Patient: sex F, age 54
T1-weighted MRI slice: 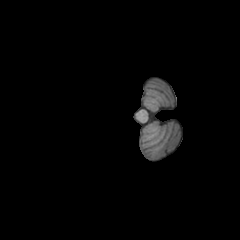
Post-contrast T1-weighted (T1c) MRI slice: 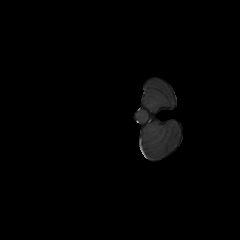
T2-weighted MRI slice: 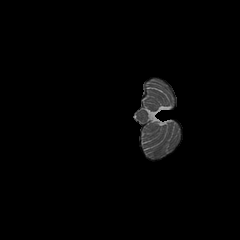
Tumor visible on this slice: no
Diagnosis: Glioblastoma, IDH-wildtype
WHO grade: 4